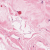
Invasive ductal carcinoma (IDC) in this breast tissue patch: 0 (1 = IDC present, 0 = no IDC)